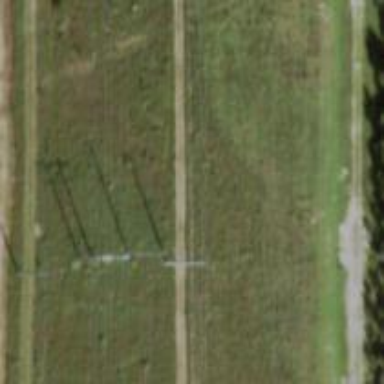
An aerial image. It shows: Power pole.